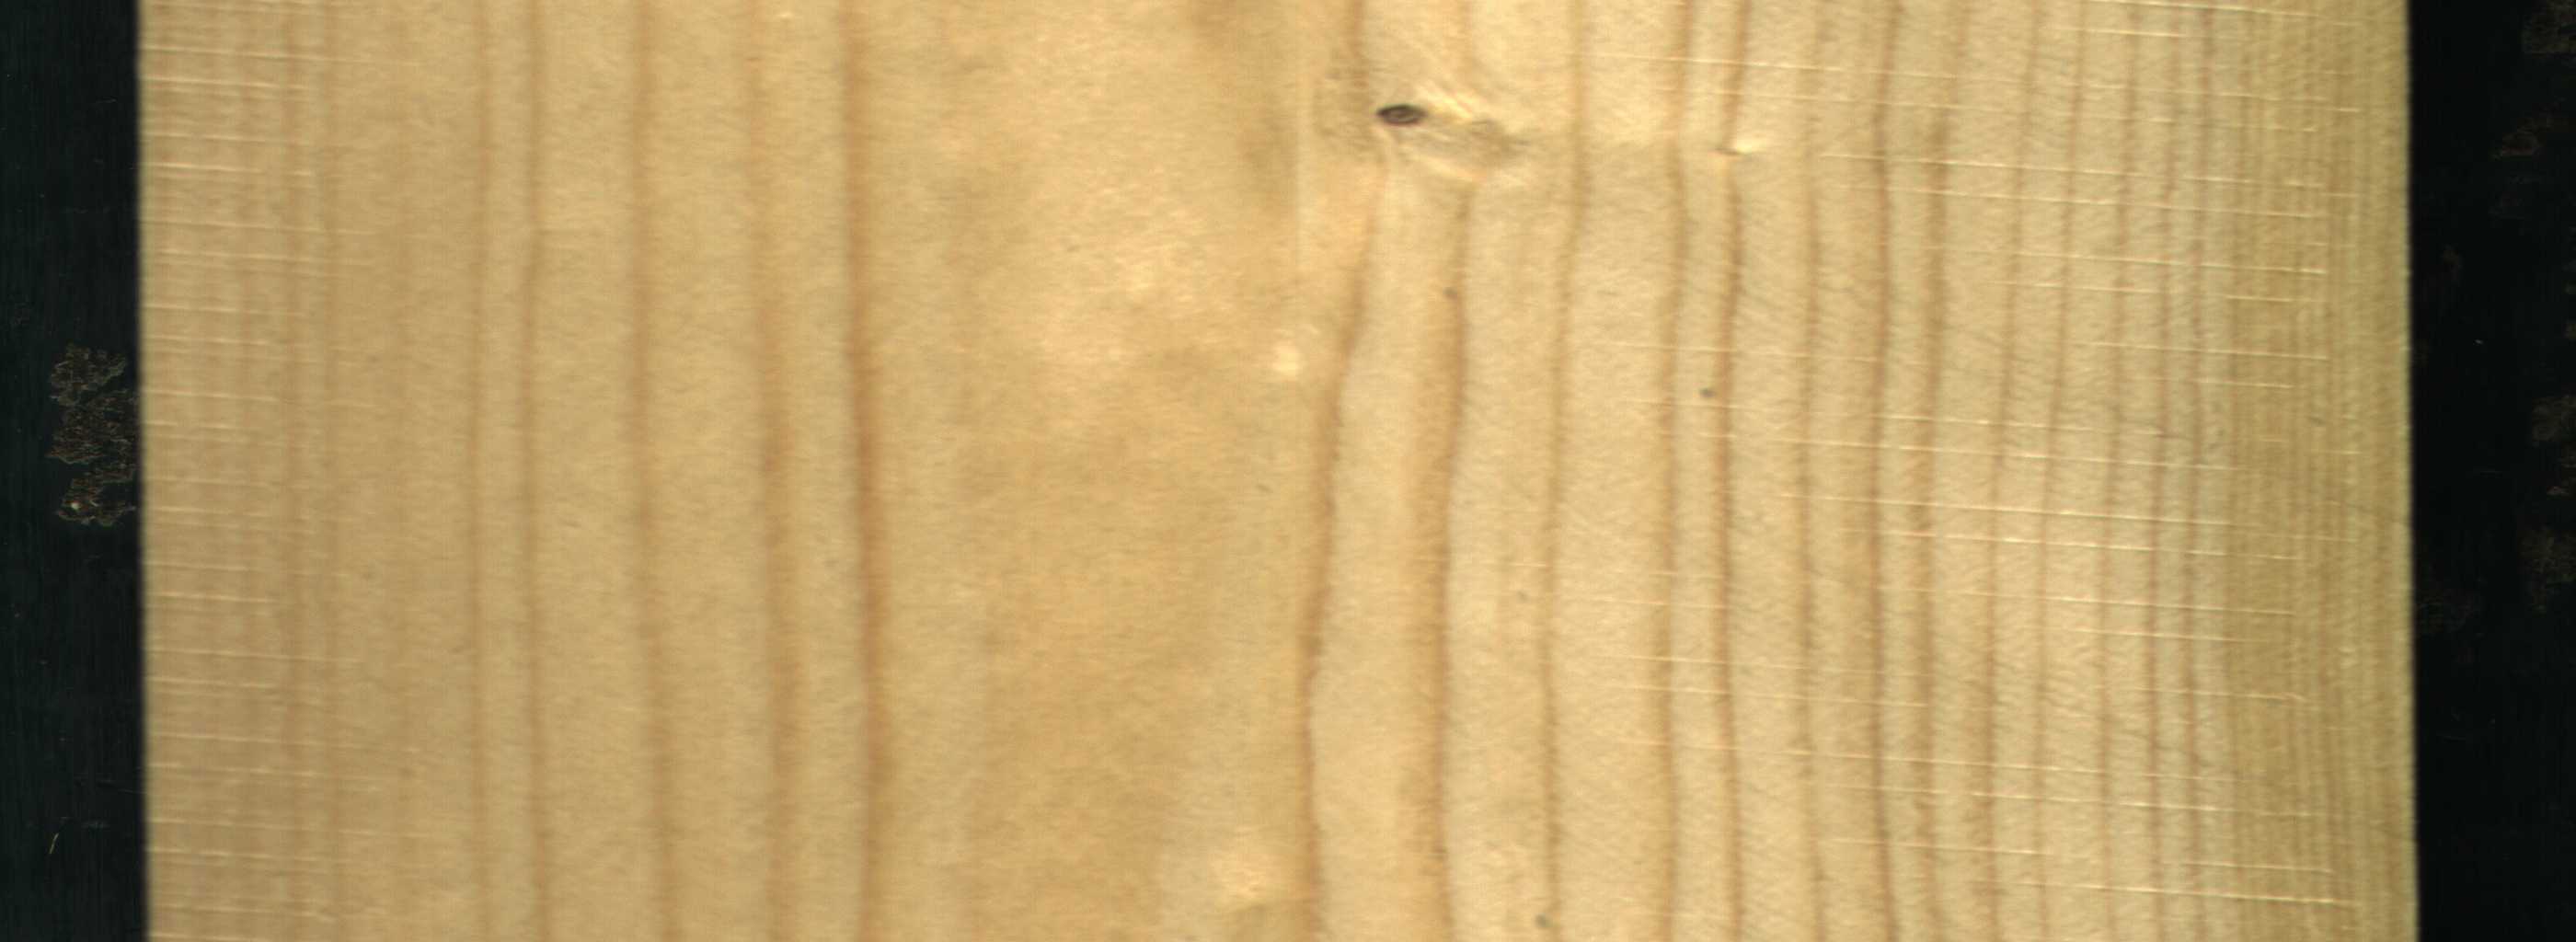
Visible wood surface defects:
Live_Knot